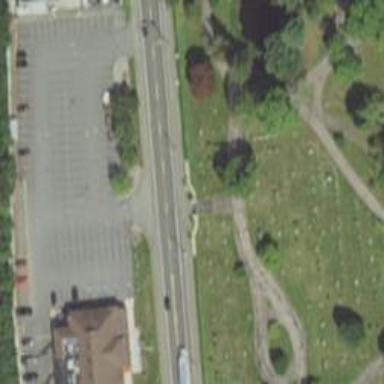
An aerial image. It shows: Memorial site with historic significance.